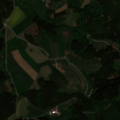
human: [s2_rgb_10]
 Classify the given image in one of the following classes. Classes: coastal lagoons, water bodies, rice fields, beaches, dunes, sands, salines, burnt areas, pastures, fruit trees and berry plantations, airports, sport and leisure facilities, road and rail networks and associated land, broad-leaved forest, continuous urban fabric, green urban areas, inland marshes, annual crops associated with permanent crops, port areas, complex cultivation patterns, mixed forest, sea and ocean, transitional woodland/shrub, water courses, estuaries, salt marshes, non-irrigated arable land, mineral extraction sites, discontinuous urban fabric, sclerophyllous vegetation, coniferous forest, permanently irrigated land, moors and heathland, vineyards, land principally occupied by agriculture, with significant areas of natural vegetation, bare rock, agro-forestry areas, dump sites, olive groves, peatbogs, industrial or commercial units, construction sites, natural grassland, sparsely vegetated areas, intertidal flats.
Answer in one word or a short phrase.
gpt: non-irrigated arable land, complex cultivation patterns, coniferous forest